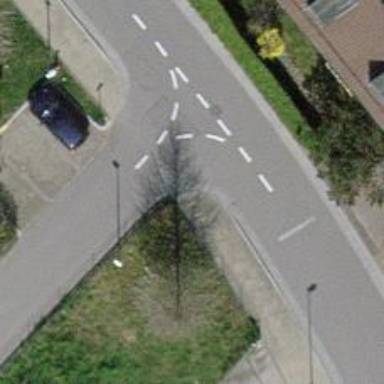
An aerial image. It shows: Kerb serving as barrier.